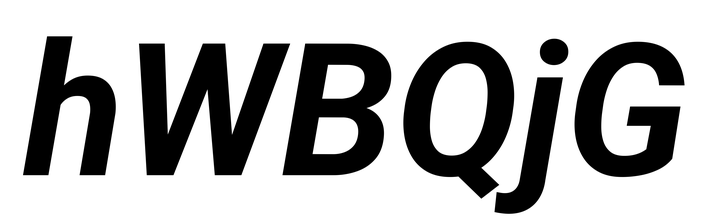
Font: Roboto-Italic_Bold_Italic